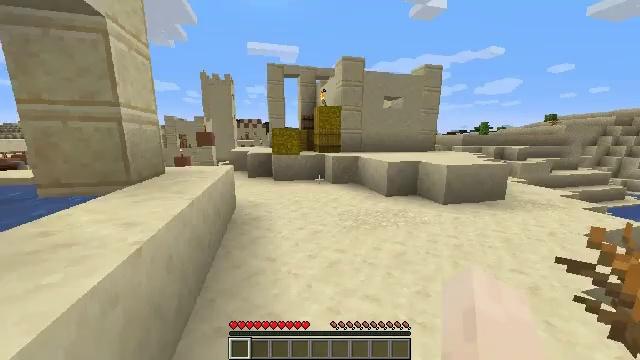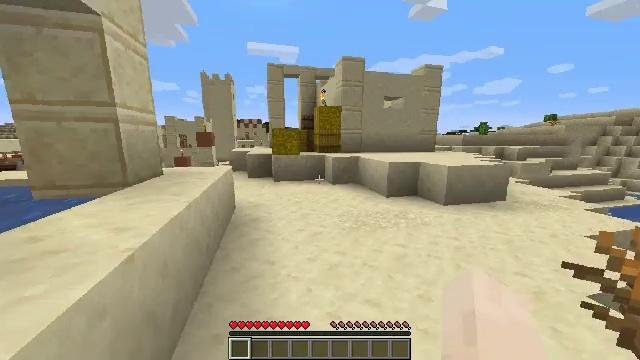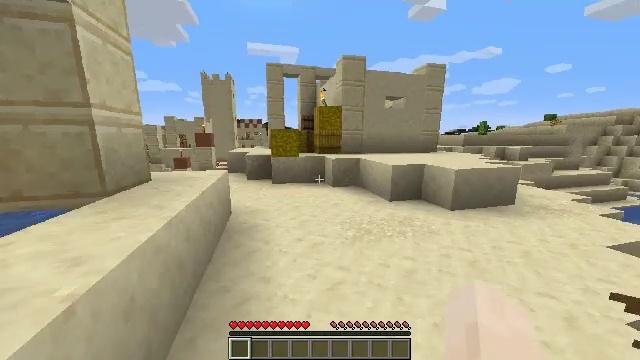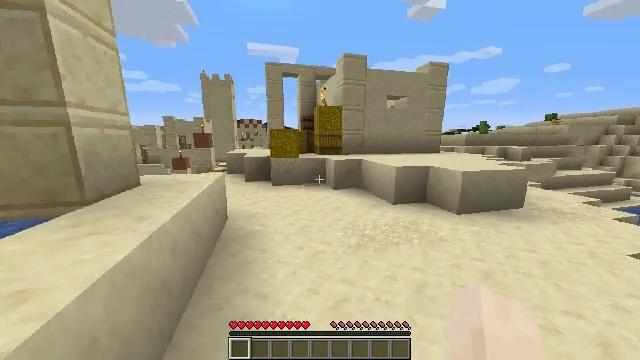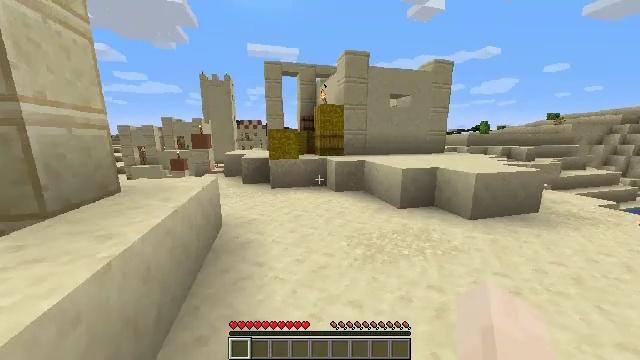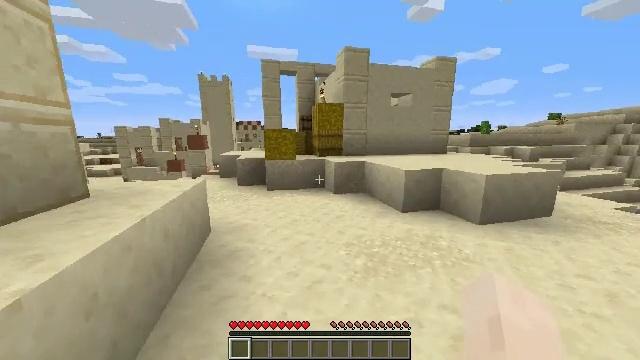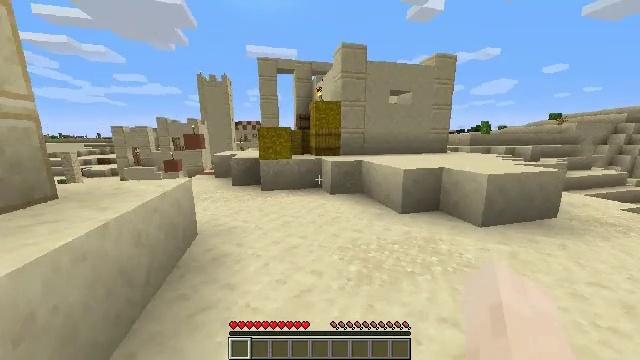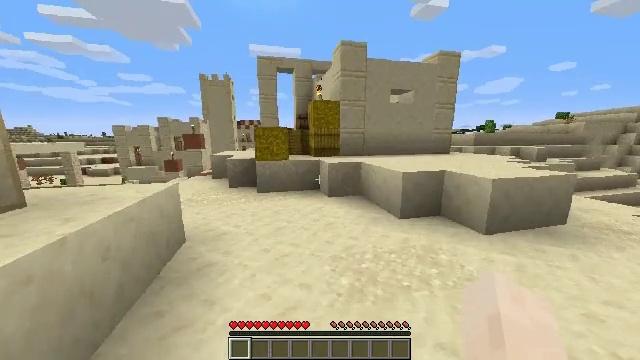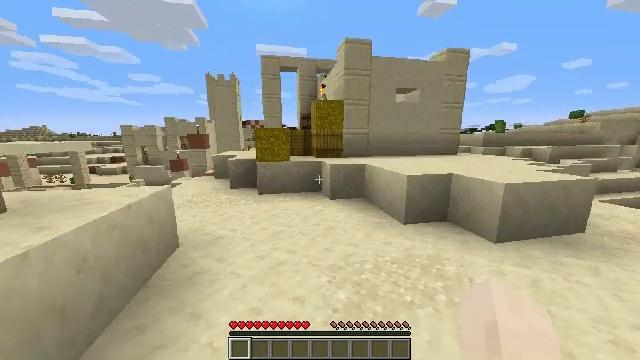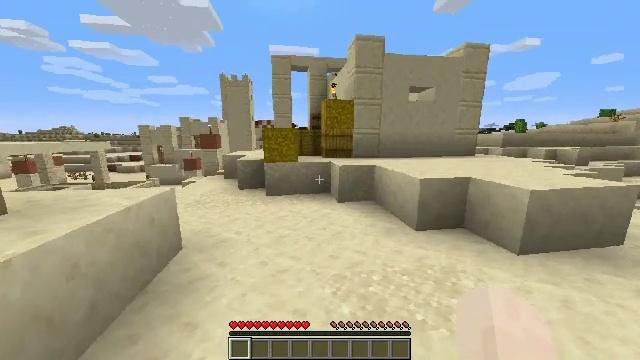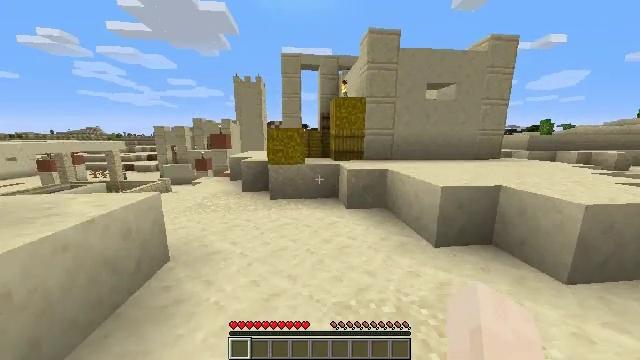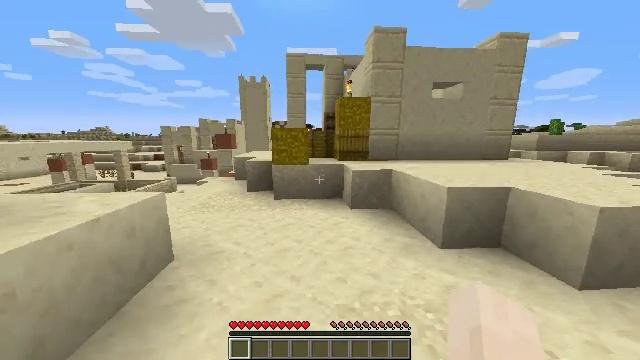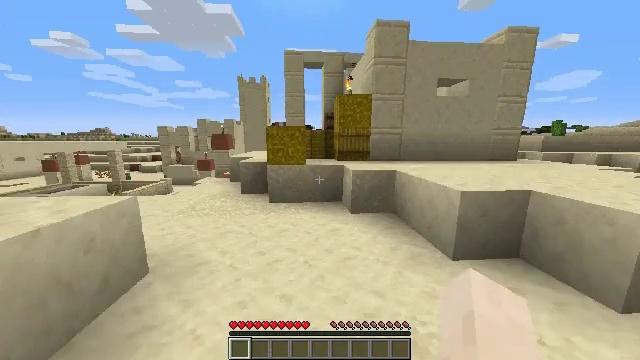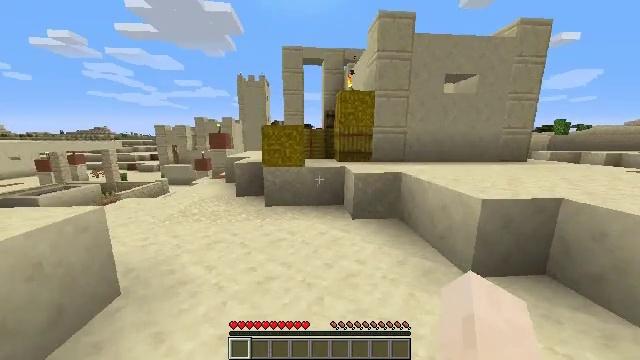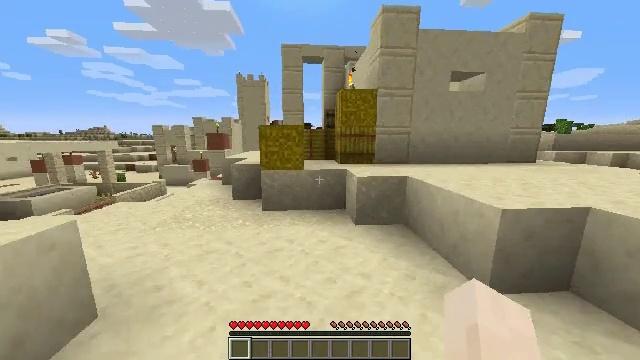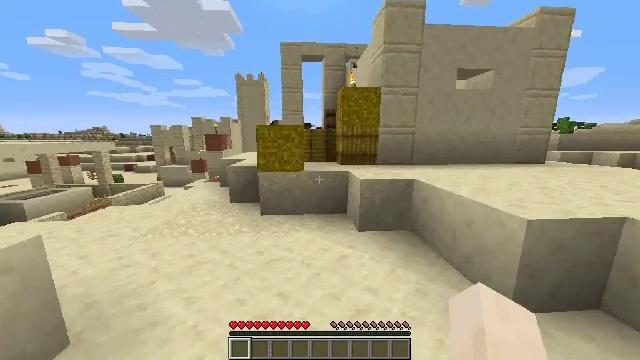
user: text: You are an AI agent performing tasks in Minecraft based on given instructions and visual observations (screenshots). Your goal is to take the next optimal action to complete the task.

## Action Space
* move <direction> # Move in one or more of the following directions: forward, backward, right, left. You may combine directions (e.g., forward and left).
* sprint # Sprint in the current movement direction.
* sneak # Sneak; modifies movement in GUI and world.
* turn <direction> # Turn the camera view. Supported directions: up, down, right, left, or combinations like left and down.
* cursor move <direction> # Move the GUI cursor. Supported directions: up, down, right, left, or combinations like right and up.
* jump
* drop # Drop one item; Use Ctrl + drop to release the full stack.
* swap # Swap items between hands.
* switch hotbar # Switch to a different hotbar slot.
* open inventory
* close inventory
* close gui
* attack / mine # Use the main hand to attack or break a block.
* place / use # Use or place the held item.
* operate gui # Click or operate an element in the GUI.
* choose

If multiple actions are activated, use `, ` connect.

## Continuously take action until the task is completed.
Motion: motion action
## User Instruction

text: Break the chest to retrieve items inside.
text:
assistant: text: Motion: move forward, sprint
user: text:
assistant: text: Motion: move forward, sprint
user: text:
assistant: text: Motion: move forward, sprint
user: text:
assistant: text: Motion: move forward, sprint
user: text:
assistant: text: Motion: move forward and move right, sprint
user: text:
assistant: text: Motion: move forward and move right, sprint
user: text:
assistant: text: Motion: move forward and move right, sprint
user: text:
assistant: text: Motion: move forward, sprint, turn left
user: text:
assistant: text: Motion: move forward, sprint, turn left
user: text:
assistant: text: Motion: move forward, sprint, turn left
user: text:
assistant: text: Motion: move forward, sprint, turn left
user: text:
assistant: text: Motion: move forward, sprint
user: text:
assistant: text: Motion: move forward, sprint
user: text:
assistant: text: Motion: move forward, sprint
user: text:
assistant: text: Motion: move forward, sprint
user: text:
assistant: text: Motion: move forward, sprint
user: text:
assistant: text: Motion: move forward, sprint
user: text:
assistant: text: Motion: move forward, sprint
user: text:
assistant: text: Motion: move forward, sprint
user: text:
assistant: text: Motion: move forward, sprint
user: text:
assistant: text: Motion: move forward, sprint, jump
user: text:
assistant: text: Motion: move forward, sprint, jump
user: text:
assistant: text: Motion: move forward, sprint, turn right, jump
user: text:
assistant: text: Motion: move forward, sprint, turn right, jump
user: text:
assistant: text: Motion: move forward, sprint, jump
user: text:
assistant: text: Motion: move forward, sprint, jump
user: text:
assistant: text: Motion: move forward, sprint, jump
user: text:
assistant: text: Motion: move forward, sprint, jump
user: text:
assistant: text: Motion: move forward, sprint, turn left and down, jump
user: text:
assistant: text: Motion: move forward, sprint, turn left, jump